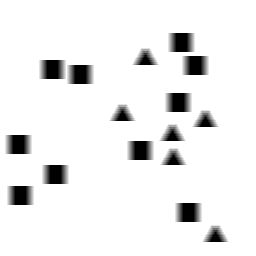
Squares: 10
Triangles: 6
Stars: 0
Total shapes: 16